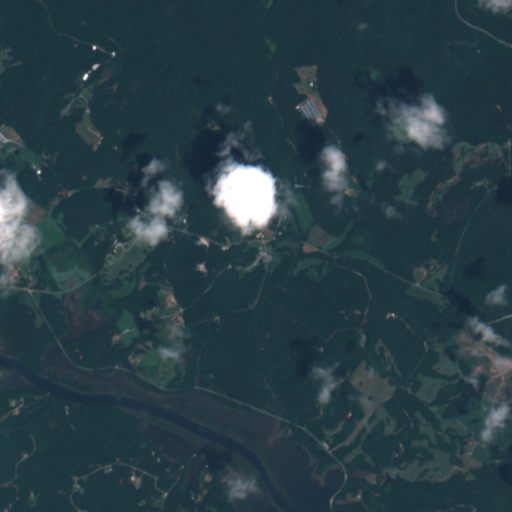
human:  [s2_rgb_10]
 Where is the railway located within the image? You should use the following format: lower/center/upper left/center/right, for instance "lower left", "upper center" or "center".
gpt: The railway is located in the lower right of the image.
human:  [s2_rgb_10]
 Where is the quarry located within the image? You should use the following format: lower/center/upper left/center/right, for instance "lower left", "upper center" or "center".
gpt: There is no quarry in the image.